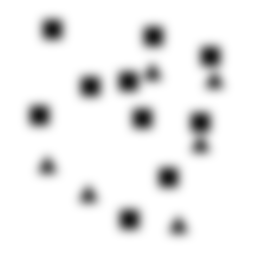
Squares: 10
Triangles: 6
Stars: 0
Total shapes: 16